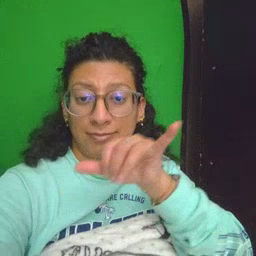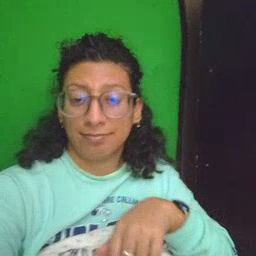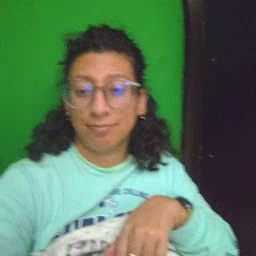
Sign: same